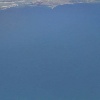
Label: water